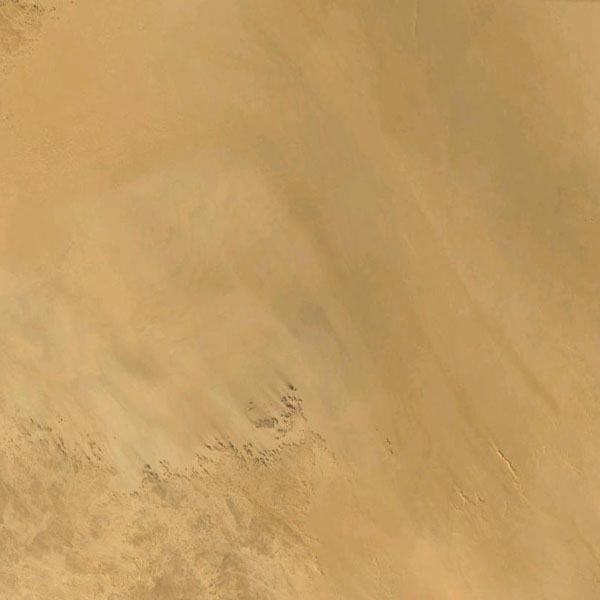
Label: Desert